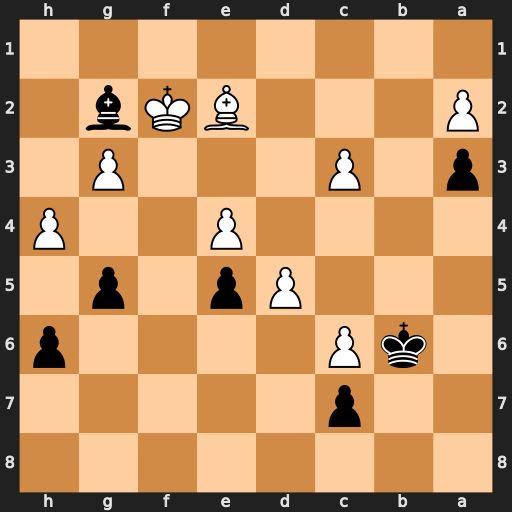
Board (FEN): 8/2p5/1kP4p/3Pp1p1/4P2P/p1P3P1/P3BKb1/8
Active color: b
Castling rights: -
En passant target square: -
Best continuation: Bxe4 hxg5 hxg5